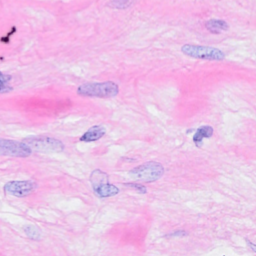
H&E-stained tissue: Breast